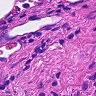
Metastatic tissue present: no